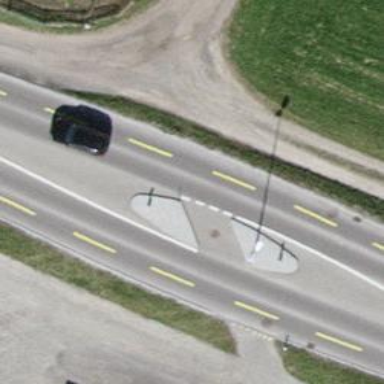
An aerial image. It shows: Primary highway with asphalt surface. It has designated lane for cyclists in both directions.